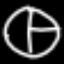
Label: clock